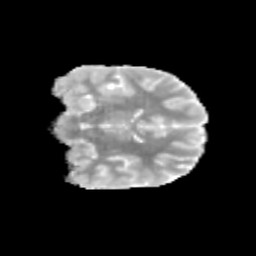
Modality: MD
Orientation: coronal
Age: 10
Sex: male
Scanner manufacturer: siemens
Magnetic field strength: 3 T
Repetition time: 3.8 s
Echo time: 0.07 s